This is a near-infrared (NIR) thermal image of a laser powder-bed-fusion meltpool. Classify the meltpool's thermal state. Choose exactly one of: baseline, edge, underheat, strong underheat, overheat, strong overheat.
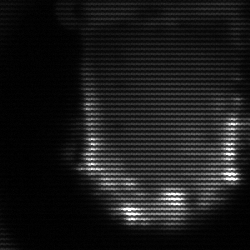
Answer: baseline